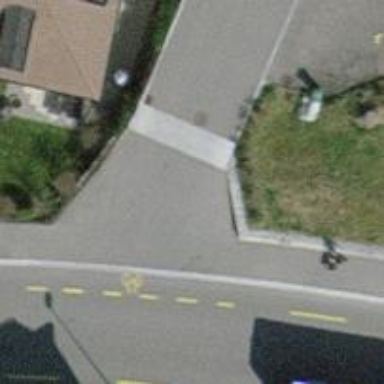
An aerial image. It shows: Traffic calming table.